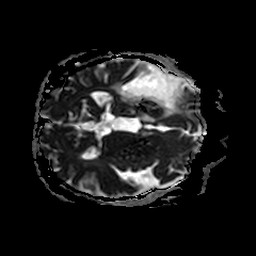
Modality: ADC
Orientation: axial
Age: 64
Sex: male
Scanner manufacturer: philips
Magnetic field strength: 3 T
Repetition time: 3.33 s
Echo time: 0.076 s